Aerial crown-view tile of a tropical tree (Barro Colorado Island, Panama), acquired 20250616:
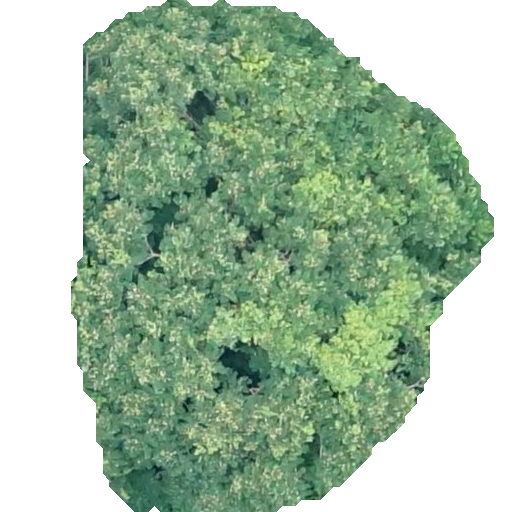
Species: Jacaranda copaia
GBIF accepted scientific name: Jacaranda copaia
Crown area: 238.045 m²